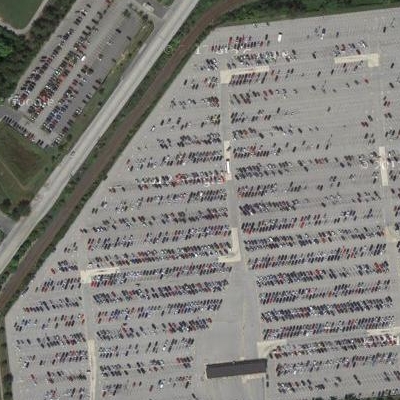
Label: Parking